Question: '''
{"sentences":[{"trans":"udalost","orig":"event","translit":"","src_translit":""}],"dict":[{"pos":"podstatne jmeno","terms":["udalost","pripad","prihoda","soutez","sportovni disciplina"],"entry":[{"word":"udalost","reverse_translation":["event","occurrence","incident","happening","affair"],"score":<PHONE>},{"word":"pripad","reverse_translation":["CASE","event","instance","occurrence","episode","subject"],"score":0.017476905},{"word":"prihoda","reverse_translation":["event","incident","episode"],"score":<PHONE>},{"word":"soutez","reverse_translation":["competition","contest","event"],"score":<PHONE>},{"word":"sportovni disciplina","reverse_translation":["event"],"score":3.2700344e-05}]}],"src":"en","server_time":45}
'''
This code I need to parse to own objects (it is google translator response). Does a "http response parser helper" exist in .NET ?
Something like this (google chrome).

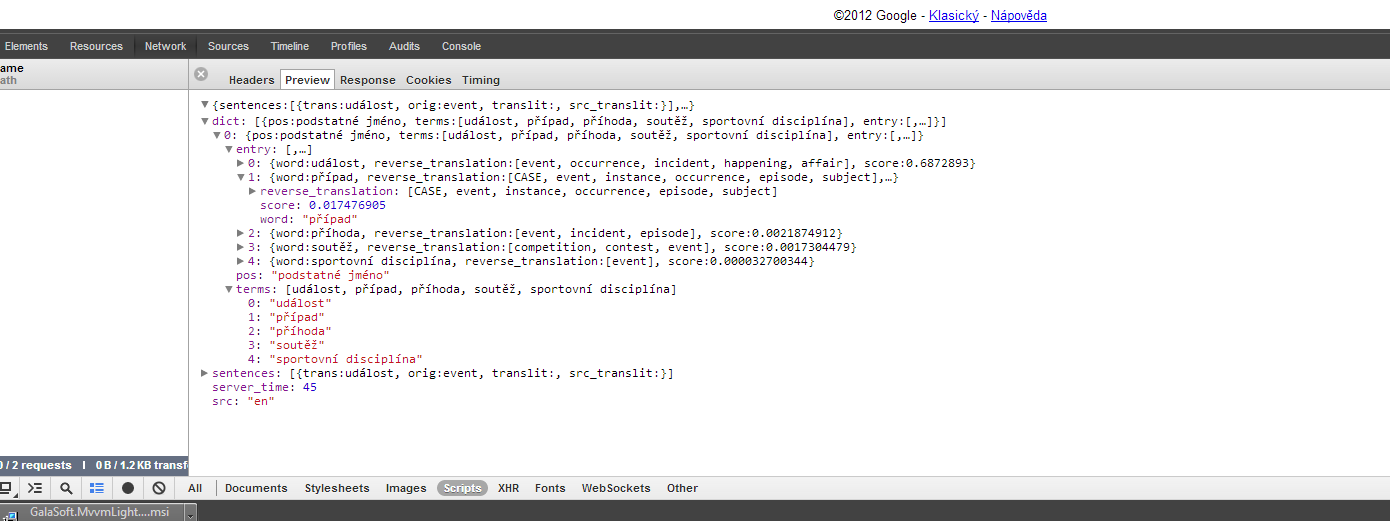
Answer: It is Json and you can parse it with any json-parser. I'll use <URL> and make use of 'dynamic' keyword
This is the <URL> you want to parse

'''
dynamic json = JsonConvert.DeserializeObject(text);
foreach (var sentence in json.sentences)
{
Console.WriteLine((string)sentence.trans);
}
Console.WriteLine();
foreach (var d in json.dict)
{
Console.WriteLine("***TERMS***");
foreach (var term in d.terms)
{
Console.WriteLine((string)term);
}
Console.WriteLine("***ENTRY***");
foreach (var entry in d.entry)
{
Console.WriteLine((string)entry.word + " , " + (double)entry.score);
}
}
'''
---
You can also use <URL> to deserialize your json to type-safe classes. The code would be
'''
var jObj = JsonConvert.DeserializeObject<RootObject>(text);
public class Sentence
{
public string trans { get; set; }
public string orig { get; set; }
public string translit { get; set; }
public string src_translit { get; set; }
}
public class Entry
{
public string word { get; set; }
public List<string> reverse_translation { get; set; }
public double score { get; set; }
}
public class Dict
{
public string pos { get; set; }
public List<string> terms { get; set; }
public List<Entry> entry { get; set; }
}
public class RootObject
{
public List<Sentence> sentences { get; set; }
public List<Dict> dict { get; set; }
public string src { get; set; }
public int server_time { get; set; }
}
'''